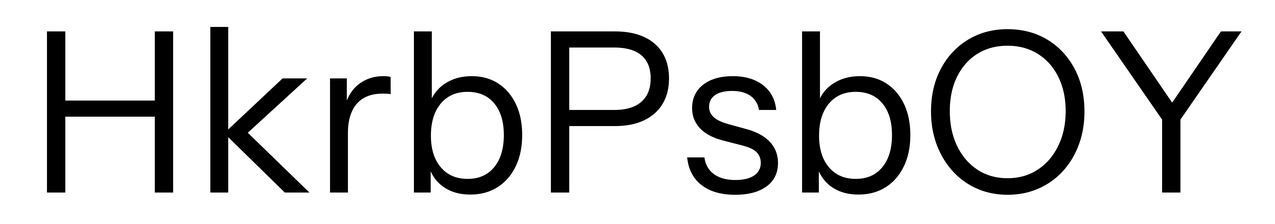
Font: InstrumentSans_Regular